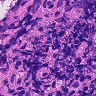
Metastatic tissue present: no